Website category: sports
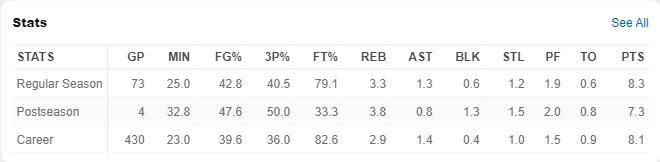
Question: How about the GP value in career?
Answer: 430

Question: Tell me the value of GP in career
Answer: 430

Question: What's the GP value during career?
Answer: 430

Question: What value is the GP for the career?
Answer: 430

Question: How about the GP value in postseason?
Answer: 4

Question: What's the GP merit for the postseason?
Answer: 4

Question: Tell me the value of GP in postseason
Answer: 4

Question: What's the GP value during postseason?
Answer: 4

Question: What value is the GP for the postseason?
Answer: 4

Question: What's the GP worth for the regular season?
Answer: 73

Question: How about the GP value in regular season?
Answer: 73

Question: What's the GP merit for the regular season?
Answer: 73

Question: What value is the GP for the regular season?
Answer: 73

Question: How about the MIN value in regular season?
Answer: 25.0

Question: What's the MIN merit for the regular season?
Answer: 25.0

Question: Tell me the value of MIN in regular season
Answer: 25.0

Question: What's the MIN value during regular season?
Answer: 25.0

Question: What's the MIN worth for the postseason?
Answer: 32.8

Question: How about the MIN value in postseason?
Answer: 32.8

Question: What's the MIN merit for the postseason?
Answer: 32.8

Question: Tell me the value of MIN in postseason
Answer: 32.8

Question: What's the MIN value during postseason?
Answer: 32.8

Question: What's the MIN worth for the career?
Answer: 23.0

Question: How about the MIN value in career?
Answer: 23.0

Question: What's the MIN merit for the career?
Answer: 23.0

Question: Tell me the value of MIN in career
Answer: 23.0

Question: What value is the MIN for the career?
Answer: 23.0

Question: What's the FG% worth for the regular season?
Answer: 42.8

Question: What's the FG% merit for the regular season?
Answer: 42.8

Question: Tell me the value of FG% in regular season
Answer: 42.8

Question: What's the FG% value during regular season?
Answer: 42.8

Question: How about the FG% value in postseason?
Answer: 47.6

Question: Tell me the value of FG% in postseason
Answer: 47.6

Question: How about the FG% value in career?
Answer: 39.6

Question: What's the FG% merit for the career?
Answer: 39.6

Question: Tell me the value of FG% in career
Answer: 39.6

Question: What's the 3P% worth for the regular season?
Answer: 40.5

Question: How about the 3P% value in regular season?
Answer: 40.5

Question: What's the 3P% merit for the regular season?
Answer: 40.5

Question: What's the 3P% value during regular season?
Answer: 40.5

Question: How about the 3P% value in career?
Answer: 36.0

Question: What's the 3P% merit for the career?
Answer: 36.0

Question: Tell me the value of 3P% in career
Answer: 36.0

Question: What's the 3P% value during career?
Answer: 36.0

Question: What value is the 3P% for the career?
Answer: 36.0

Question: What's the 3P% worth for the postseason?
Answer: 50.0

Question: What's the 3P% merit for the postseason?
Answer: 50.0

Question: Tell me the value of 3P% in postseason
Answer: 50.0

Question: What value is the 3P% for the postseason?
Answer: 50.0

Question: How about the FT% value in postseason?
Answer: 33.3

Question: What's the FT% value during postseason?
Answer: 33.3

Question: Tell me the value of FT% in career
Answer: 82.6

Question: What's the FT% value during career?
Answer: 82.6

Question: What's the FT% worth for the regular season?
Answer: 79.1

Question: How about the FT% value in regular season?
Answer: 79.1

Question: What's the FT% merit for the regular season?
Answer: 79.1

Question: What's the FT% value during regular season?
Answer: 79.1

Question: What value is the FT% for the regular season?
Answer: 79.1

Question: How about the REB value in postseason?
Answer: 3.8

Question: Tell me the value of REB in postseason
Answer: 3.8

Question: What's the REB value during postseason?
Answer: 3.8

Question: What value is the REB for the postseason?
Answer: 3.8

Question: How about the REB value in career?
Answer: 2.9

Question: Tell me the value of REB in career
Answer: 2.9